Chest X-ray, AP view. Patient: 58 years old, sex M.
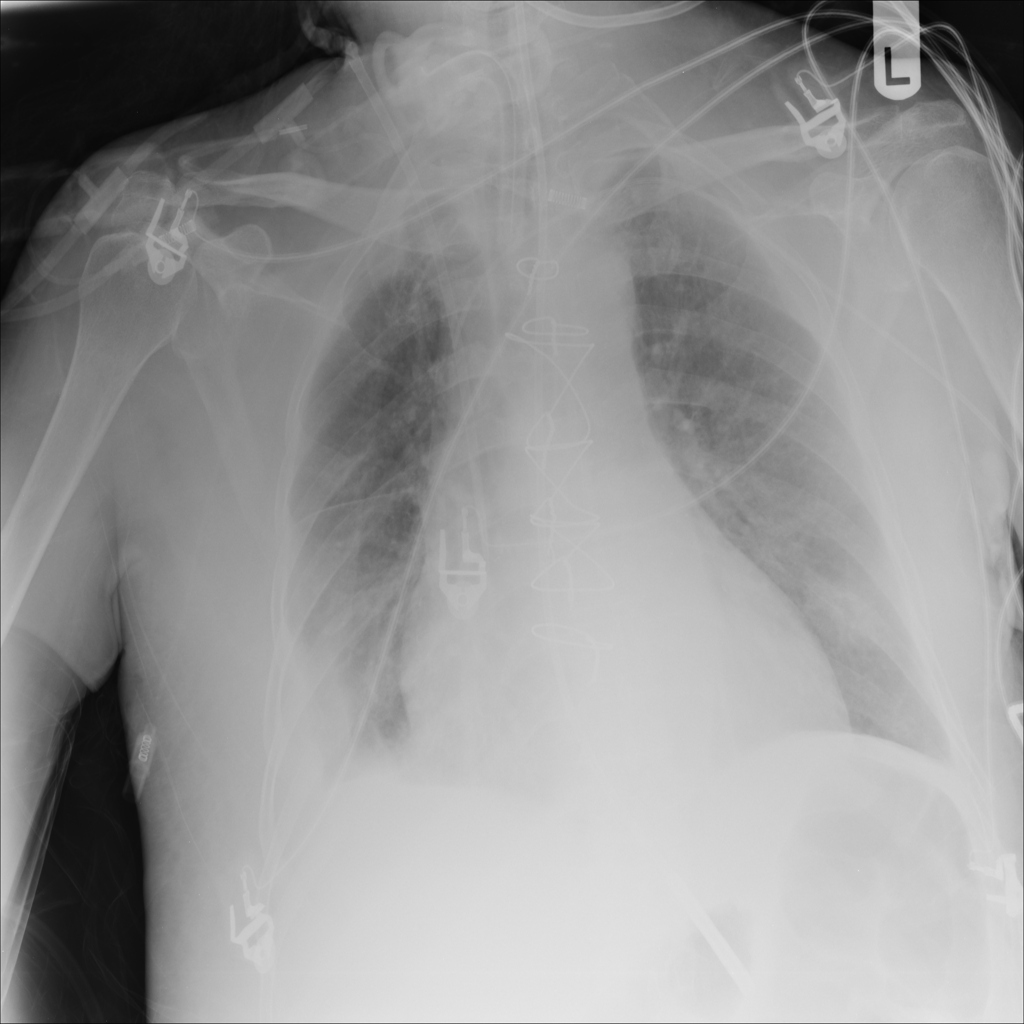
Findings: Cardiomegaly, Effusion